Interaction volume radius: 10 \u00c5
Interaction volume height: 30 \u00c5
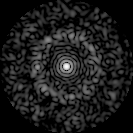
Disorder parameter: 0.8468